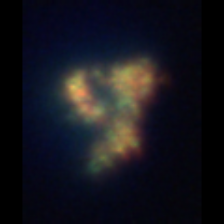
Taxon: Unknown_detritus
Group: Unknown